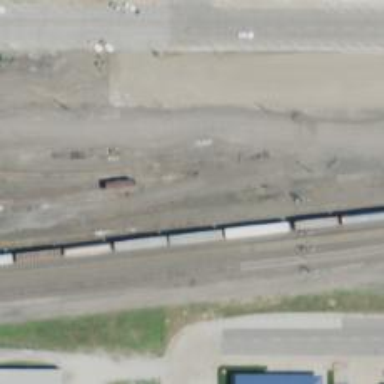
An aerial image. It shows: Unused railway yard.